Interaction volume radius: 10 \u00c5
Interaction volume height: 20 \u00c5
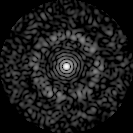
Disorder parameter: 0.8297